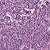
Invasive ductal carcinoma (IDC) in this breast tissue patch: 1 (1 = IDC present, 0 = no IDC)